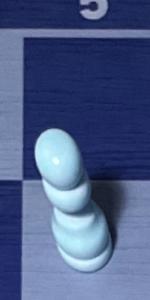
Label: Pawn_White